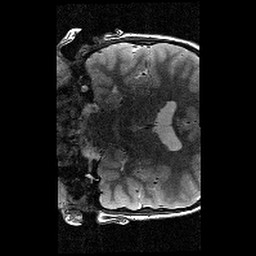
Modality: T2w
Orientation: coronal
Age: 9
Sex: male
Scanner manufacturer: siemens
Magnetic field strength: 3 T
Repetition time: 9.23 s
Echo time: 0.067 s